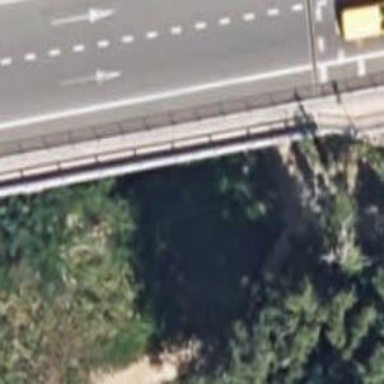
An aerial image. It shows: Dirt path crossing over bridge.